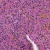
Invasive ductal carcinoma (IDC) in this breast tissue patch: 0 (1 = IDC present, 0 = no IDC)